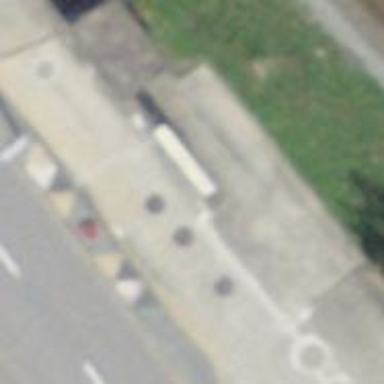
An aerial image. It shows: Fuel station.